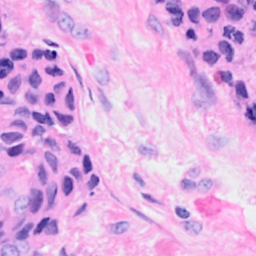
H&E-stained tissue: Breast